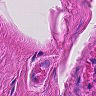
Metastatic tissue present: no